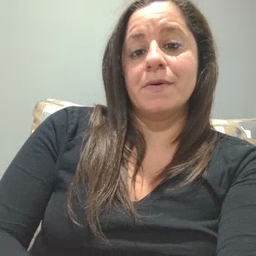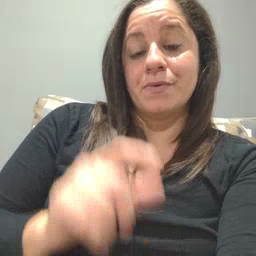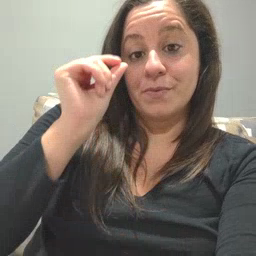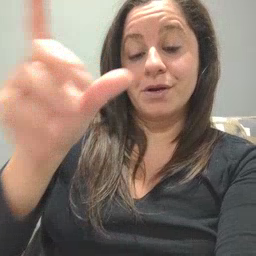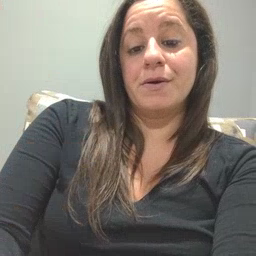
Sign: wake